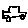
Label: car